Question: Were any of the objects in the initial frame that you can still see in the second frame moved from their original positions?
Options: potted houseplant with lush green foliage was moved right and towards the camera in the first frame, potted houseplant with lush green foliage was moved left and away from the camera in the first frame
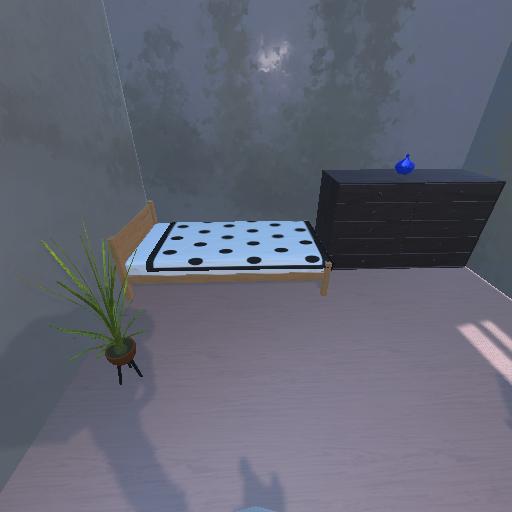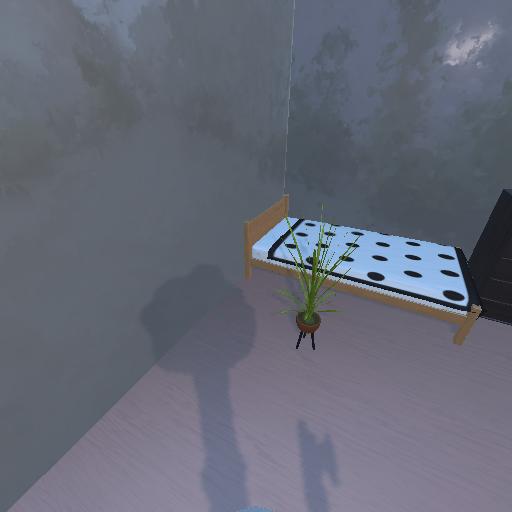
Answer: potted houseplant with lush green foliage was moved right and towards the camera in the first frame